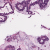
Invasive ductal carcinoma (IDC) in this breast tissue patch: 1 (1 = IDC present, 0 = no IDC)